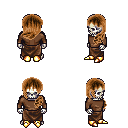
a pixel art fantasy rpg character, male body template, skeleton, brown long-sleeve shirt, robe skirt, brown left-swept hairstyle, gold boots, four views (front, back, left, right), 2x2 character sprite sheet, small pixel art, hard edges, no anti-aliasing